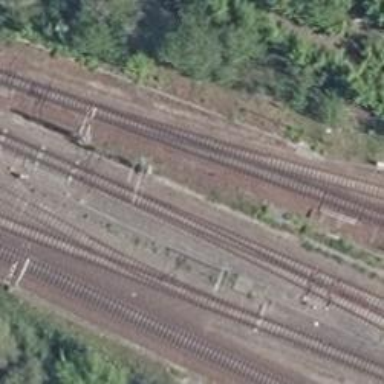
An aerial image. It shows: Railway switch.